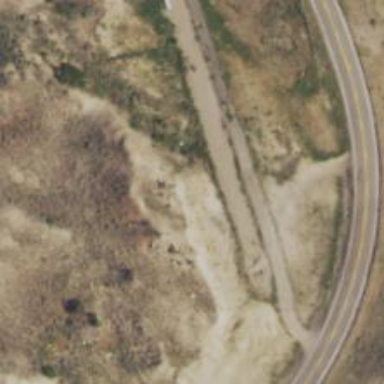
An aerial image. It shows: Escape road.